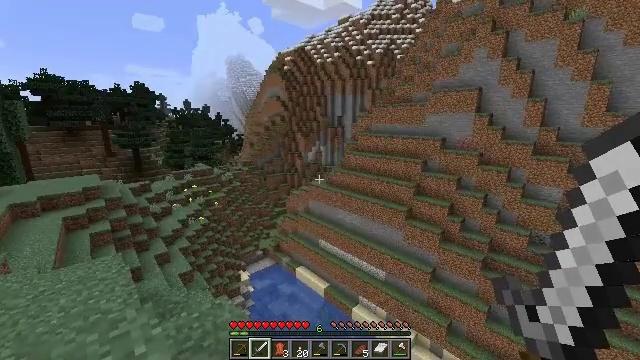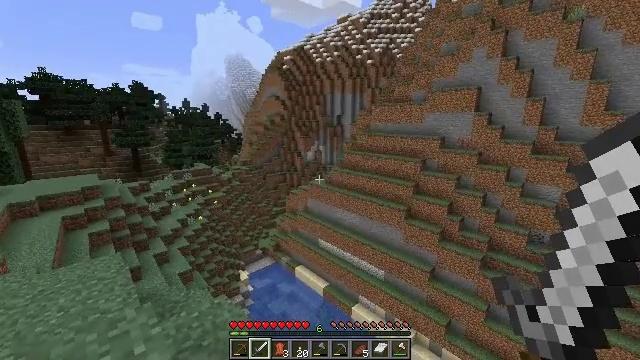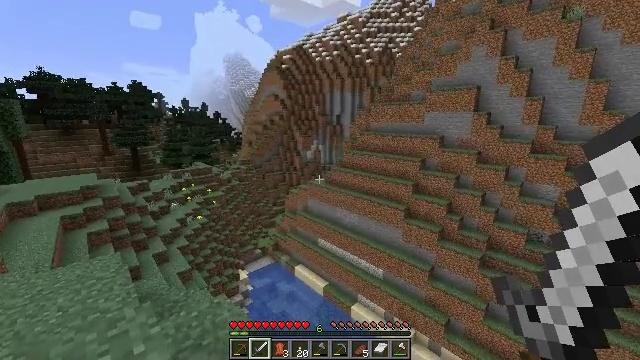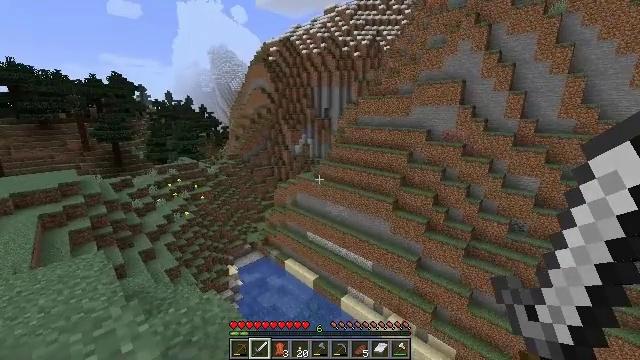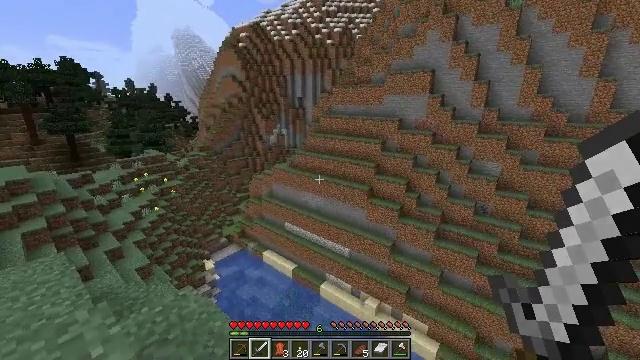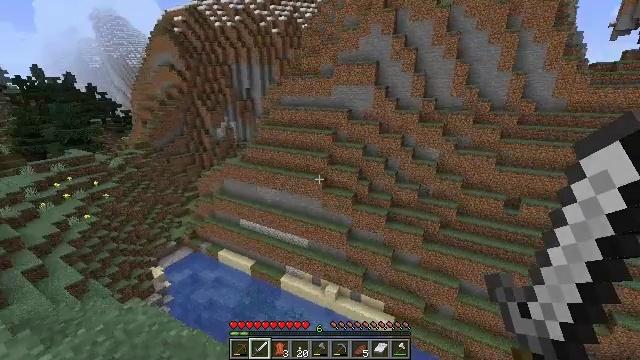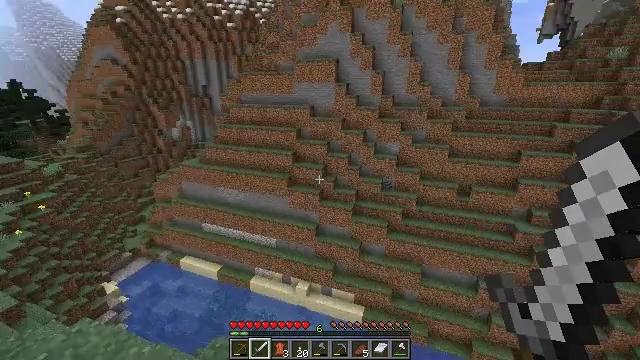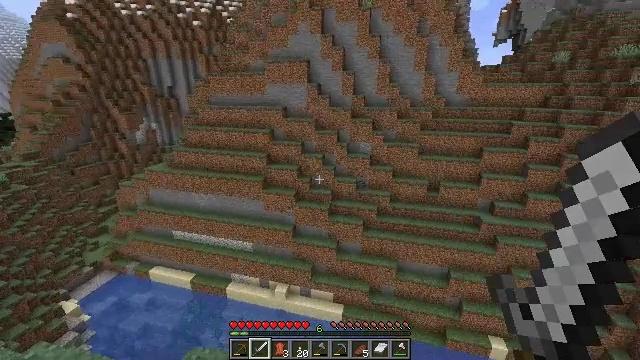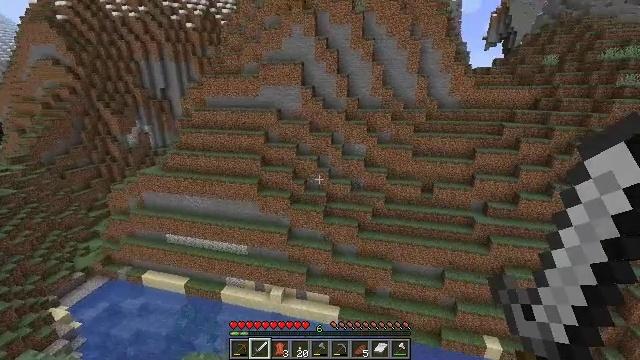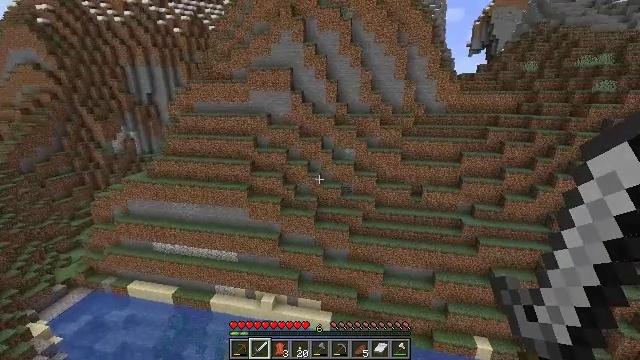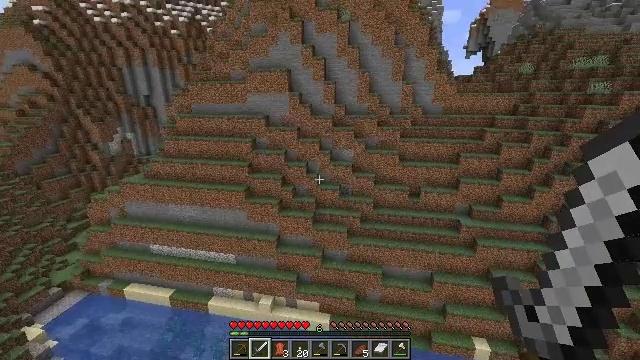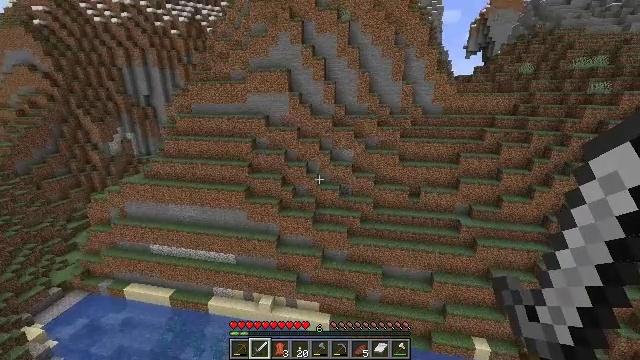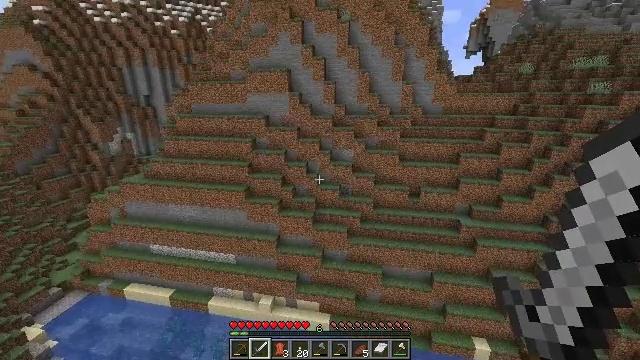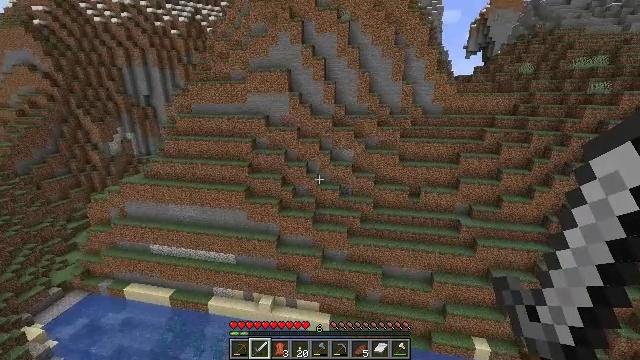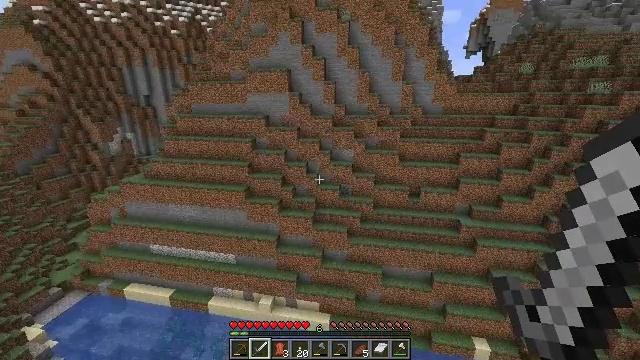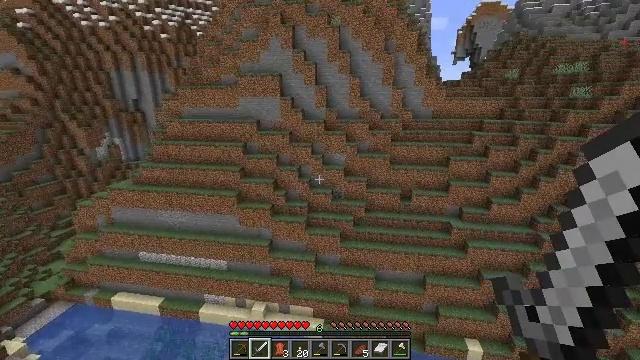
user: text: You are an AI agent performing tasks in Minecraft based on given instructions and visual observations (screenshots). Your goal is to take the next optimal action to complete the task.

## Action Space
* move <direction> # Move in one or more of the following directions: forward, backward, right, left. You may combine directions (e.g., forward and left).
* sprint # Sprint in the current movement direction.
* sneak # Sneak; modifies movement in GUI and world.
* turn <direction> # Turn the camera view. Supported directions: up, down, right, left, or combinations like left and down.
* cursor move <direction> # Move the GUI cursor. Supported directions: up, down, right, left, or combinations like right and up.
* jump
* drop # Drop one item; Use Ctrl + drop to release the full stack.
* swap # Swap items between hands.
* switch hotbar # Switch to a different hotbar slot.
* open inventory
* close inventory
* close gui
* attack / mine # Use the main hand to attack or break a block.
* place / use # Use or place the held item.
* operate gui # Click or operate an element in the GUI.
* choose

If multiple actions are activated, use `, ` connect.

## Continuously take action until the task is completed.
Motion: motion action
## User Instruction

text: Break oak leaves from the trees.
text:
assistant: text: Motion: no_op
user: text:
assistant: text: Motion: no_op
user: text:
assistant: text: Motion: turn right and down
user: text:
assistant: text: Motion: turn right and down
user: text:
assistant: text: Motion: turn right and down
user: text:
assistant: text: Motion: turn right
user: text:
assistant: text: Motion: turn right
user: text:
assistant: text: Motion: turn right
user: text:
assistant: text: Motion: turn right and up
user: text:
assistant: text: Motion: no_op
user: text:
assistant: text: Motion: no_op
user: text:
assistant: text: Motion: no_op
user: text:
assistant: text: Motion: no_op
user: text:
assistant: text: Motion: no_op
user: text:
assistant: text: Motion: turn right
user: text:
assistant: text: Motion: turn right
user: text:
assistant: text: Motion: turn right
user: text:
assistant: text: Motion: turn right
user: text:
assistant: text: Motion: no_op
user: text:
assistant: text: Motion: no_op
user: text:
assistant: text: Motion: no_op
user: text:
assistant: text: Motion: no_op
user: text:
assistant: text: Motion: no_op
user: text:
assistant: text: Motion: no_op
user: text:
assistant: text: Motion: no_op
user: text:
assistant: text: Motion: no_op
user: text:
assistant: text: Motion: no_op
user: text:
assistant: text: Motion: no_op
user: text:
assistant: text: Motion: no_op
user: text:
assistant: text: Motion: no_op